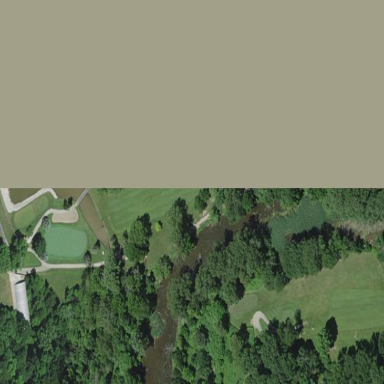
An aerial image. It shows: Grassy area designated as golf fairway.